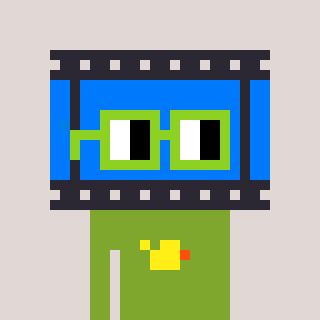
a pixel art character with square light green glasses, a film strip-shaped head and a slimegreen-colored body on a warm background